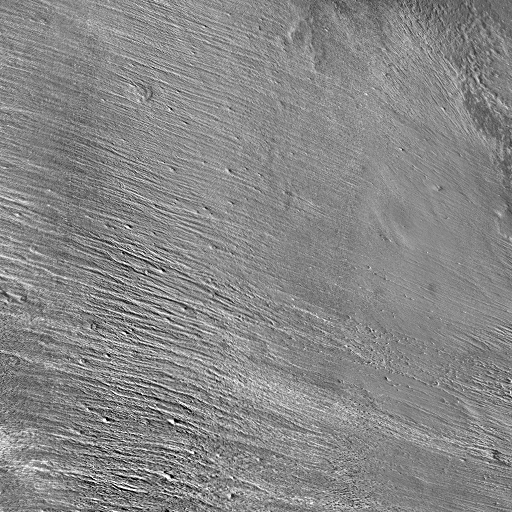
Crater classes present: Background, Buried